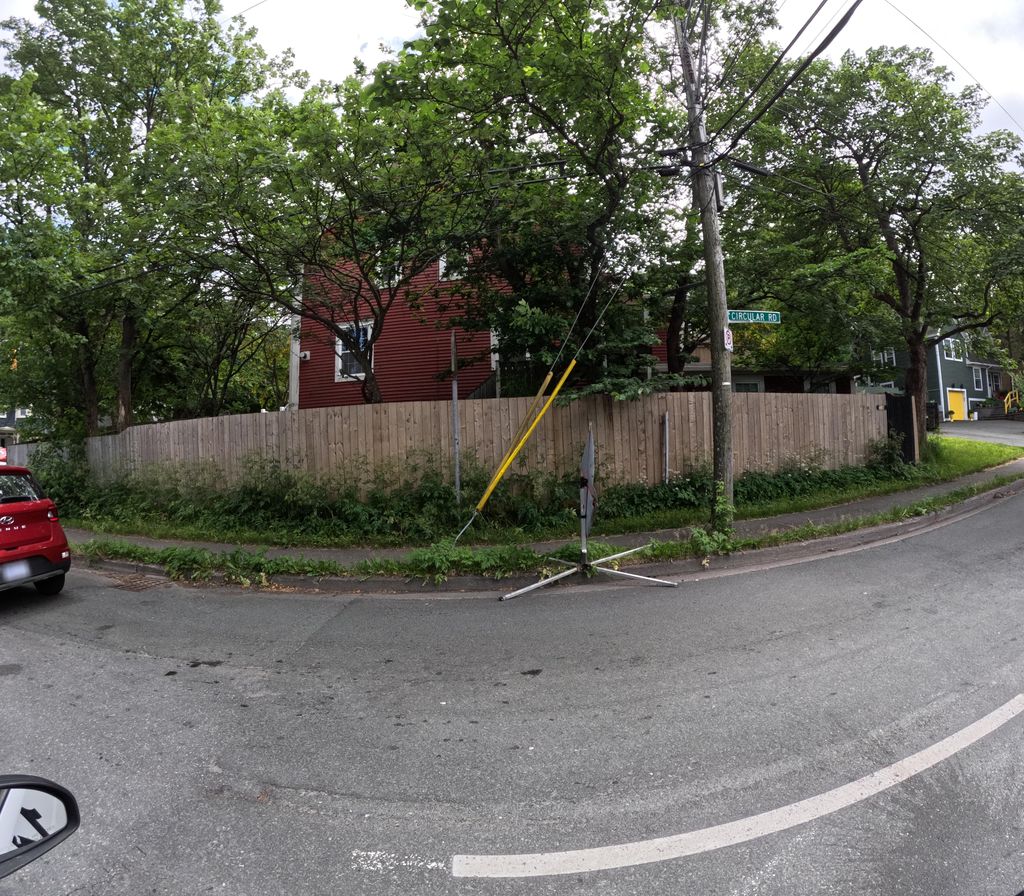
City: st_johns